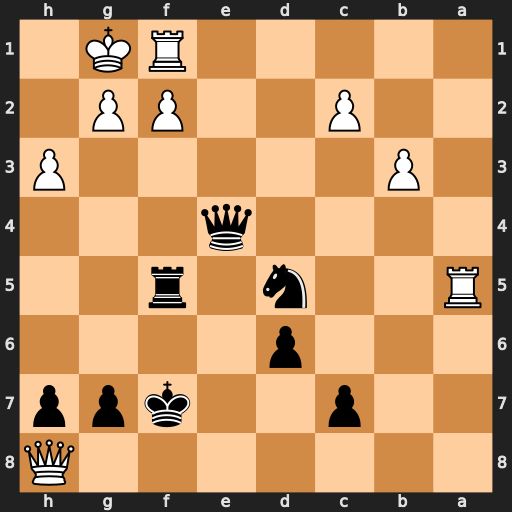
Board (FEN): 7Q/2p2kpp/3p4/R2n1r2/4q3/1P5P/2P2PP1/5RK1
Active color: b
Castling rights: -
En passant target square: -
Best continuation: Rg5 g3 Nf4